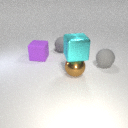
large gray rubber sphere to the right of large purple rubber cube